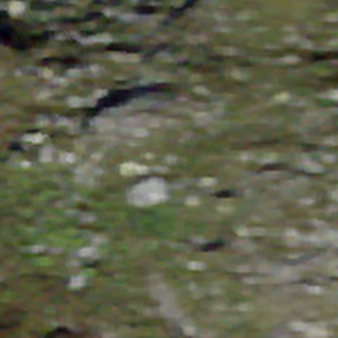
Label: other